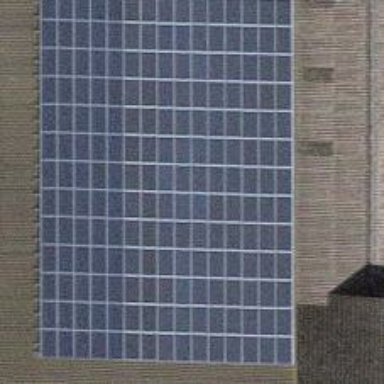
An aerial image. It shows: Solar photovoltaic panel generator.